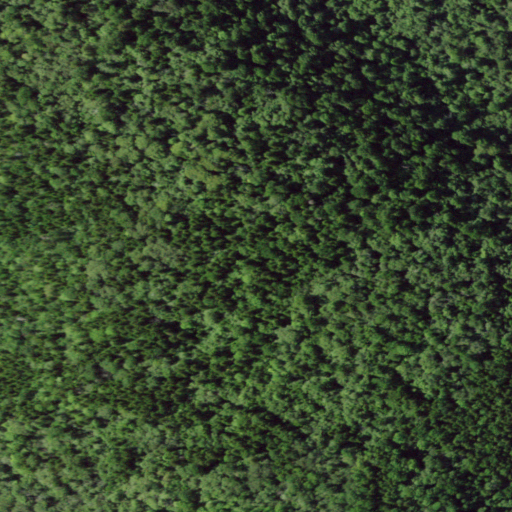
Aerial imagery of mountain in New York named Jones Mountain containing deciduous forest, evergreen forest, and mixed forest